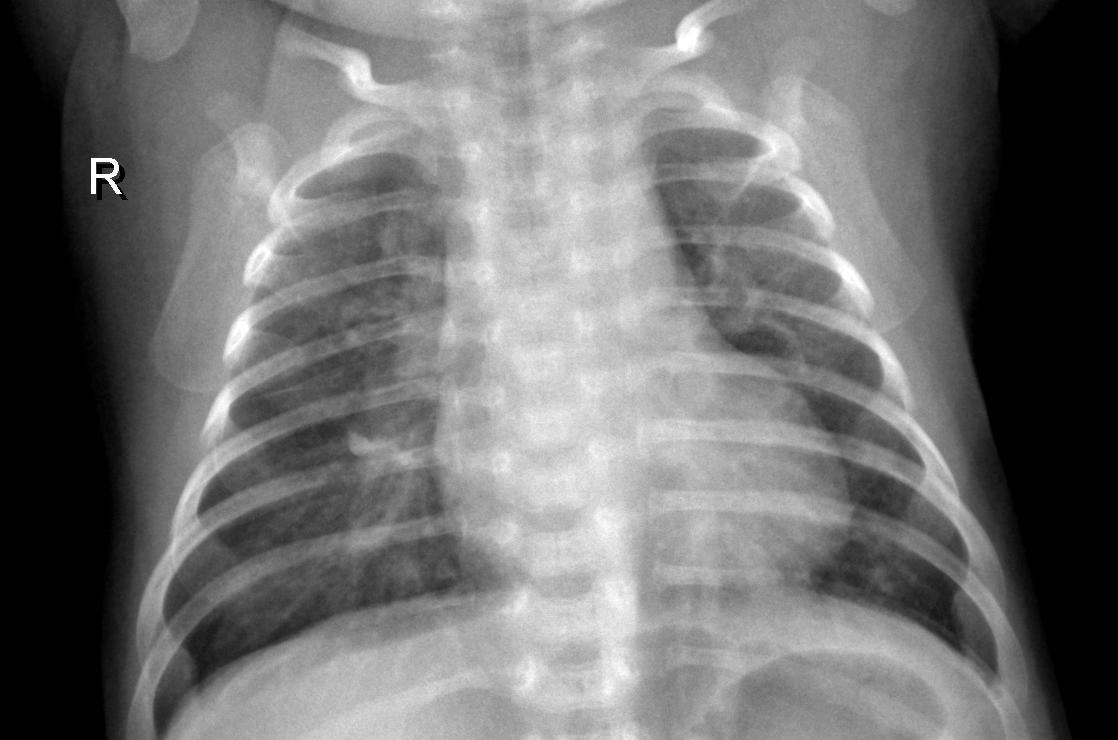
Diagnosis: PNEUMONIA